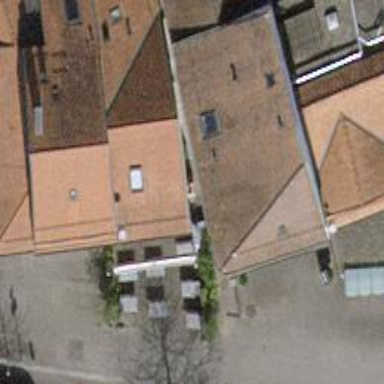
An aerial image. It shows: Hotel.